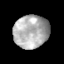
Tissue: skin
Cell type: Others
Senescence score: 0.8618
Nuclear area (px): 1122
Mean DAPI intensity: 177.749